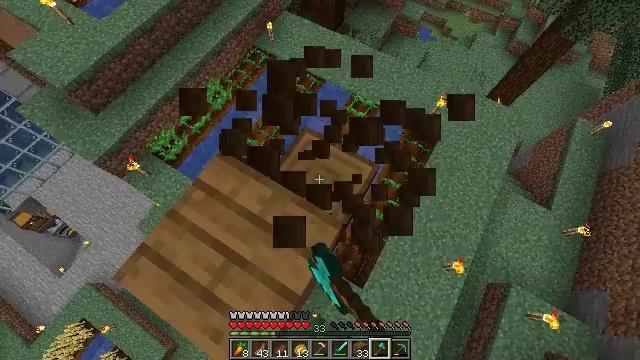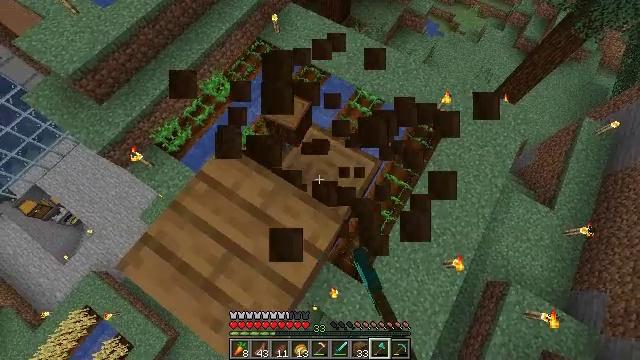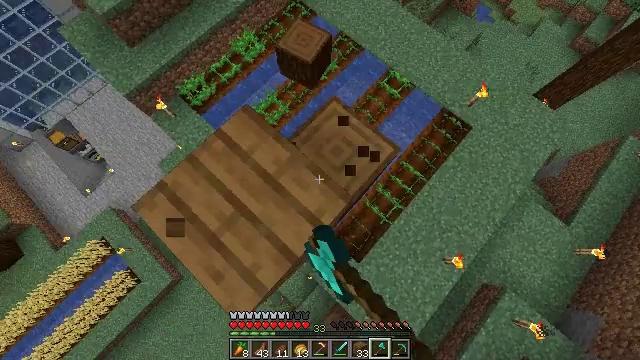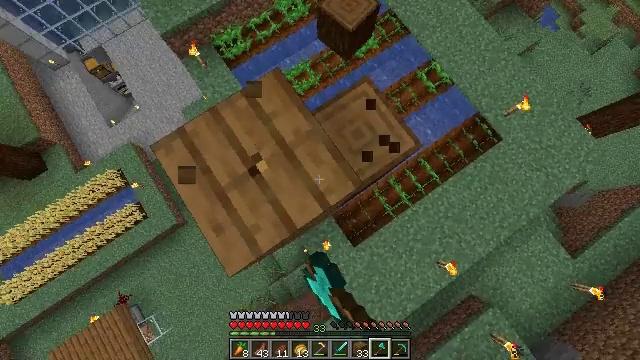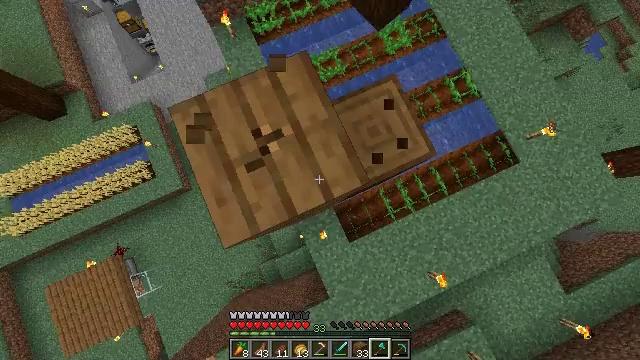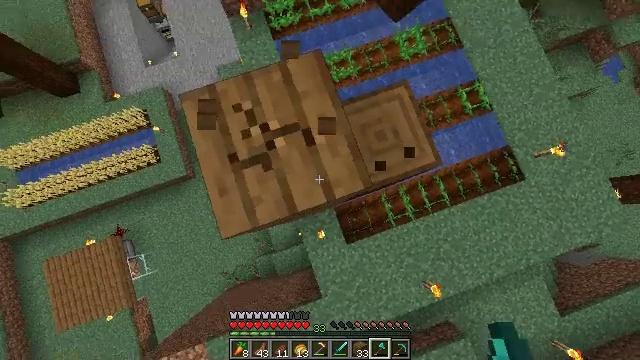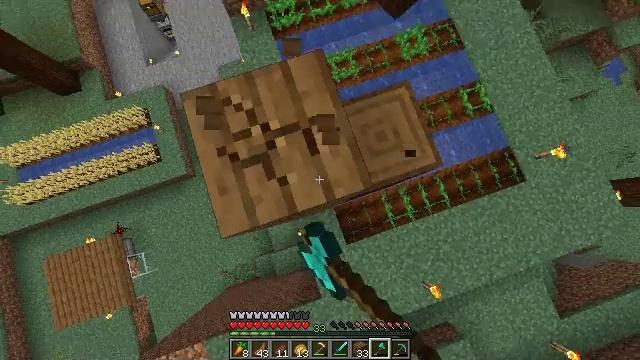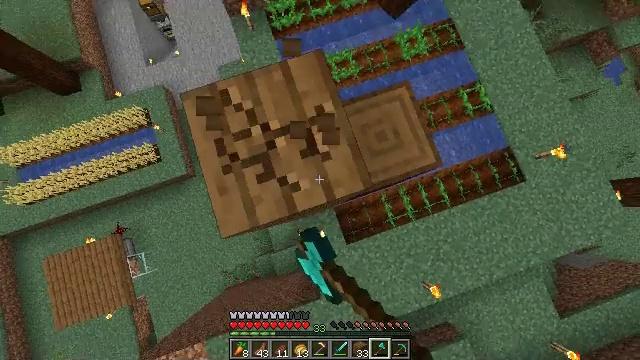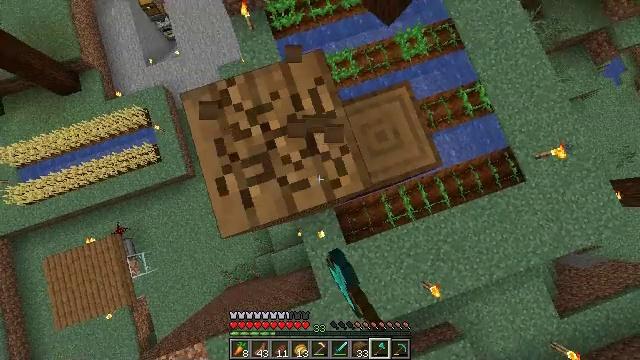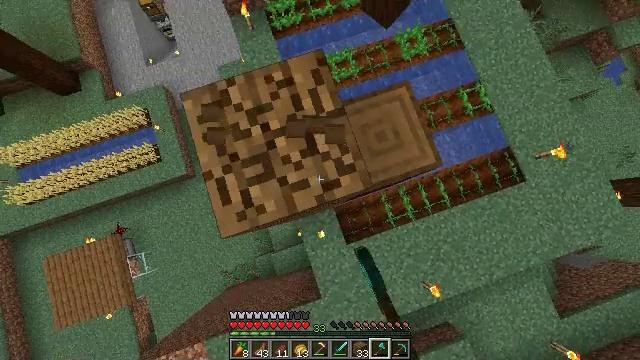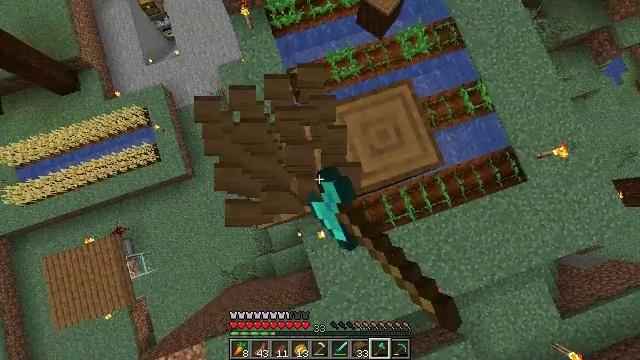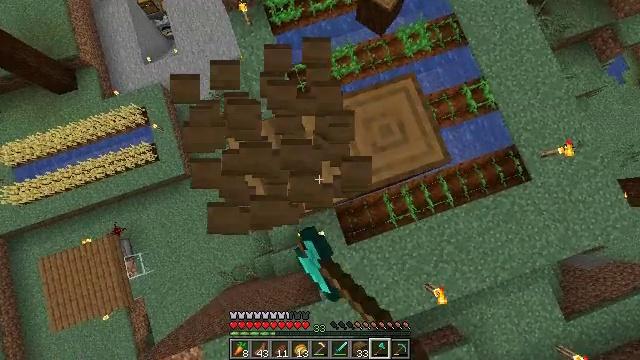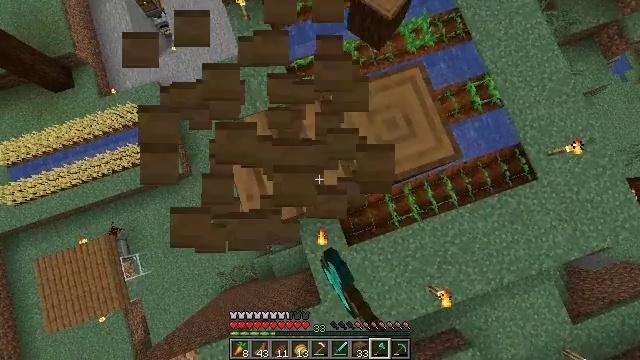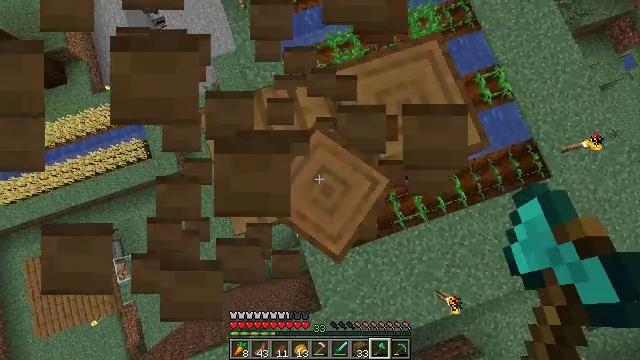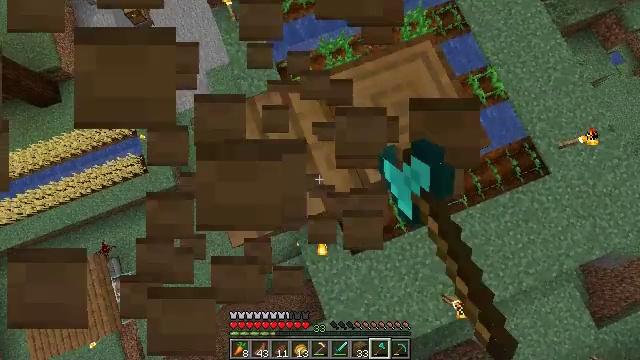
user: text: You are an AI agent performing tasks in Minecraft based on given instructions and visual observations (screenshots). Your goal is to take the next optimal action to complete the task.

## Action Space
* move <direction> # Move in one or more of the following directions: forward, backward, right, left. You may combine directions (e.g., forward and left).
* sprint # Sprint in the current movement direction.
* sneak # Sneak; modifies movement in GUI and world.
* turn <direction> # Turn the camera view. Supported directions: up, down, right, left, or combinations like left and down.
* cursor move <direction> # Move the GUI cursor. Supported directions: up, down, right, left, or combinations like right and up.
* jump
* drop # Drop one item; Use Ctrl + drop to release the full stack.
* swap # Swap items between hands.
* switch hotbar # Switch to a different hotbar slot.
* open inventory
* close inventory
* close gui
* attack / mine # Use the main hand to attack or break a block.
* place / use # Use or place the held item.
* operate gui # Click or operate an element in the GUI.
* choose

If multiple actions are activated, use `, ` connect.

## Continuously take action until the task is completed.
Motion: motion action
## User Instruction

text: Break spruce planks from a structure.
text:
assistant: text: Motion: turn left and down, attack / mine
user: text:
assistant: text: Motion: turn left and down, attack / mine
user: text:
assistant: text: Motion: turn left and down, attack / mine
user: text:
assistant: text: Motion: turn left and down, attack / mine
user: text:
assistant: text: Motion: turn left, attack / mine
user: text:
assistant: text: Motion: attack / mine
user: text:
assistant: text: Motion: attack / mine
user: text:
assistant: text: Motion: attack / mine
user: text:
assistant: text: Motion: attack / mine
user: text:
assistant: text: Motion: attack / mine
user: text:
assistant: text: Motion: attack / mine
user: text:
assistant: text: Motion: attack / mine
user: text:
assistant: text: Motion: attack / mine
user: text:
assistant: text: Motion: turn right and up, attack / mine
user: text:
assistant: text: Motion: attack / mine